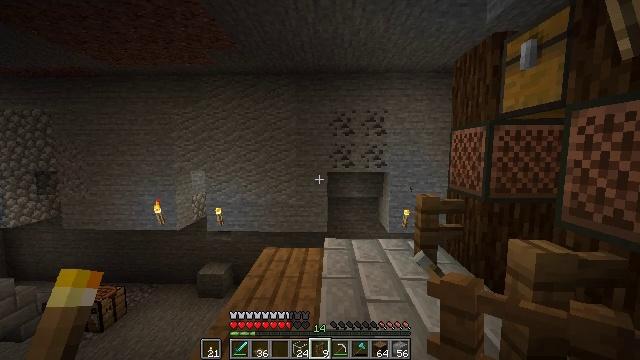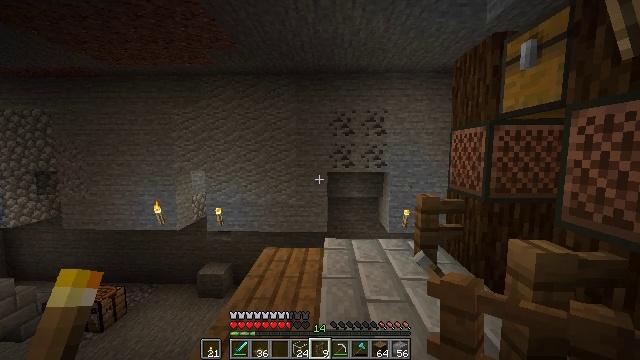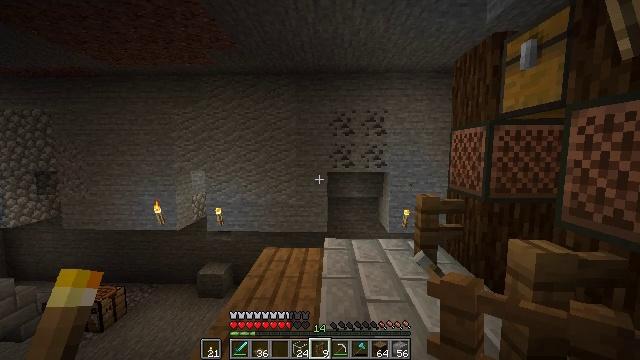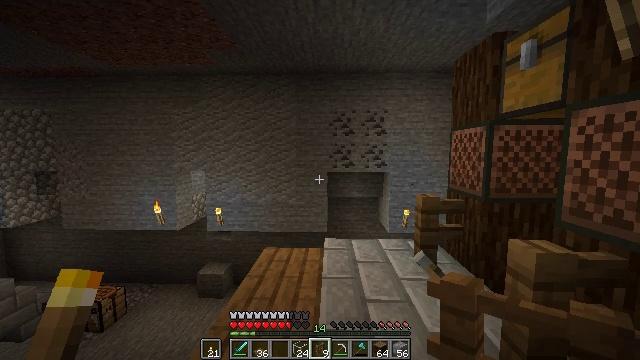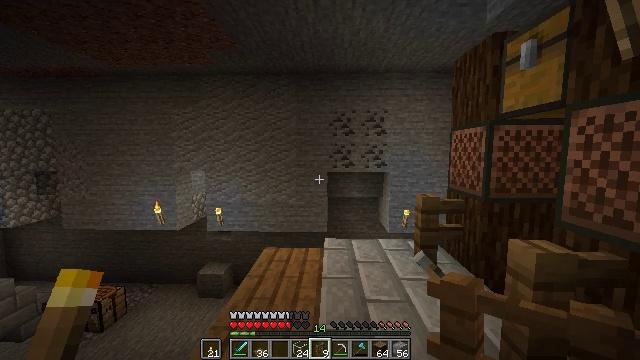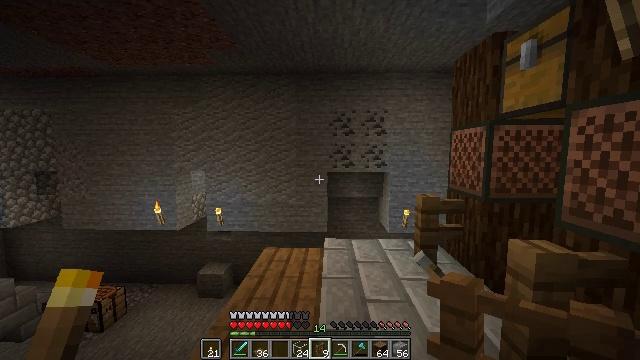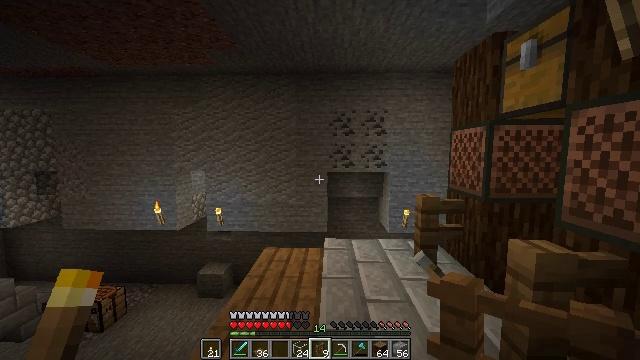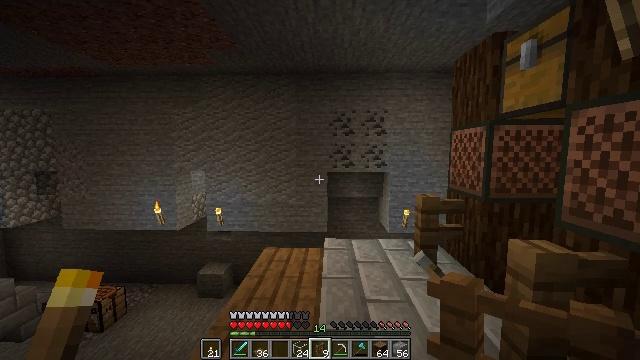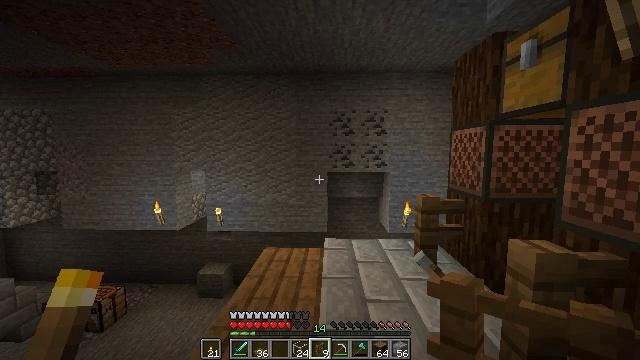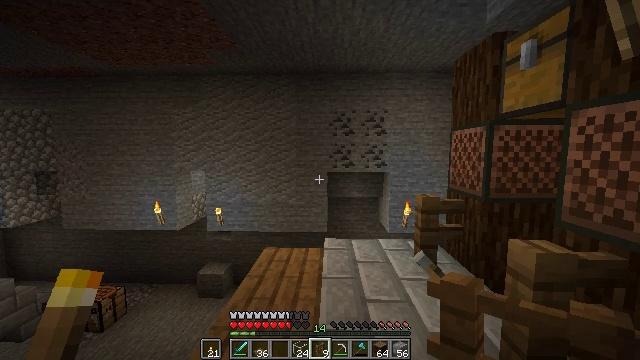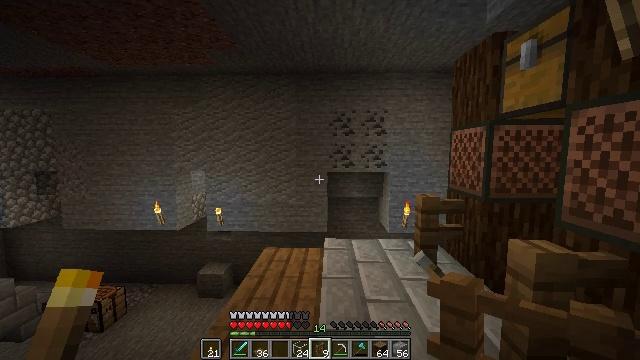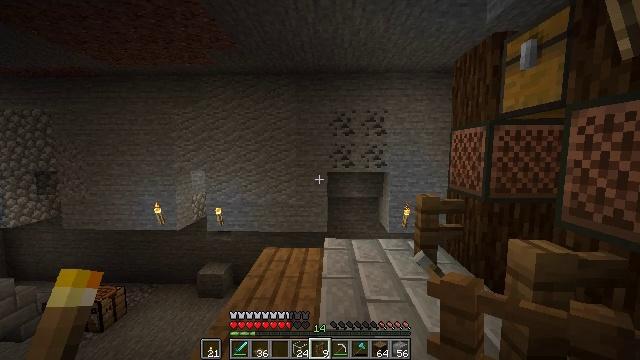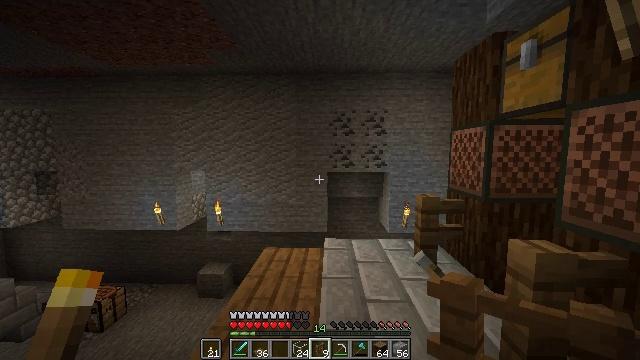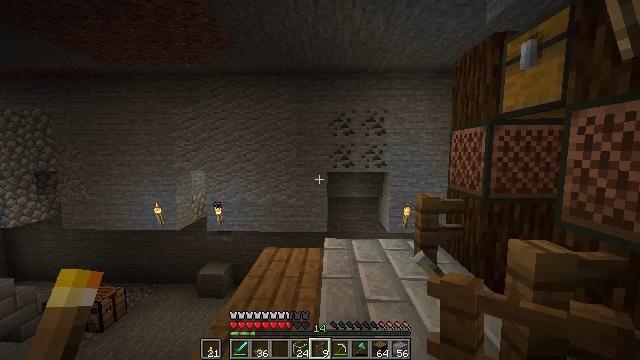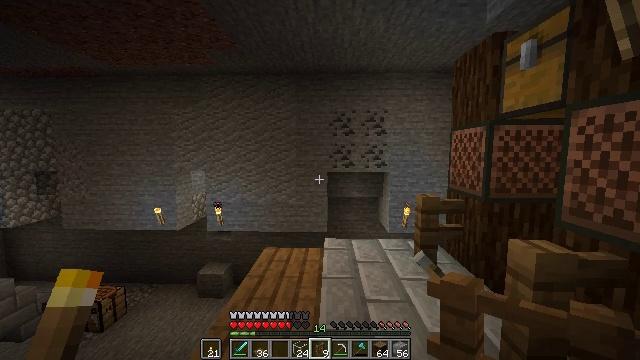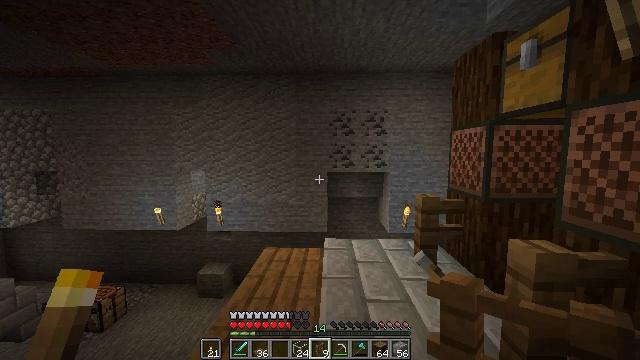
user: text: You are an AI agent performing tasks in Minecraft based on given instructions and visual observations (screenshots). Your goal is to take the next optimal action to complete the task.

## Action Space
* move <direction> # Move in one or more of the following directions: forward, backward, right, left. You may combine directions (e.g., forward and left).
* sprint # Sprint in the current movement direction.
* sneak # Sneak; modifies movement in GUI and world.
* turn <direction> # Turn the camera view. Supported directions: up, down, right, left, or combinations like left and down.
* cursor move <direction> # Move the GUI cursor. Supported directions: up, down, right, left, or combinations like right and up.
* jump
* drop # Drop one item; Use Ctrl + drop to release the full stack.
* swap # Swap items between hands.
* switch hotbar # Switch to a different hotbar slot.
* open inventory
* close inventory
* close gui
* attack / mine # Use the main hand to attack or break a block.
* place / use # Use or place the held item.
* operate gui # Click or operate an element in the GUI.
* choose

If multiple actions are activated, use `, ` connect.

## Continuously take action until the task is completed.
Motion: motion action
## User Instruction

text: Craft some spruce stairs.
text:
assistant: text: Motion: no_op
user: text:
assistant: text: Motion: no_op
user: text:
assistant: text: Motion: no_op
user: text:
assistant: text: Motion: no_op
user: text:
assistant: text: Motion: no_op
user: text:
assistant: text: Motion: no_op
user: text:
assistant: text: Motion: no_op
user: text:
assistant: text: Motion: no_op
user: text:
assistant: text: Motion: no_op
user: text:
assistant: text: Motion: no_op
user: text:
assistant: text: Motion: no_op
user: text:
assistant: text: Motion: no_op
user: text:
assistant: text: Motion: no_op
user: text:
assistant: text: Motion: no_op
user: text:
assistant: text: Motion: no_op
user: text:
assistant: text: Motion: no_op
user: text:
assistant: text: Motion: no_op
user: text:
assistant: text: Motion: no_op
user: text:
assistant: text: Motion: no_op
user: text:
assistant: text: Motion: no_op
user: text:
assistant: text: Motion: no_op
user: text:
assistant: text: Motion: no_op
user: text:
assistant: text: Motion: no_op
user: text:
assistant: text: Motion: no_op
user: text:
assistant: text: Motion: no_op
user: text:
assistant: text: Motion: no_op
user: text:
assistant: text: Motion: no_op
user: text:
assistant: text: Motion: no_op
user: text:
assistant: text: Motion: no_op
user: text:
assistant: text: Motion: no_op